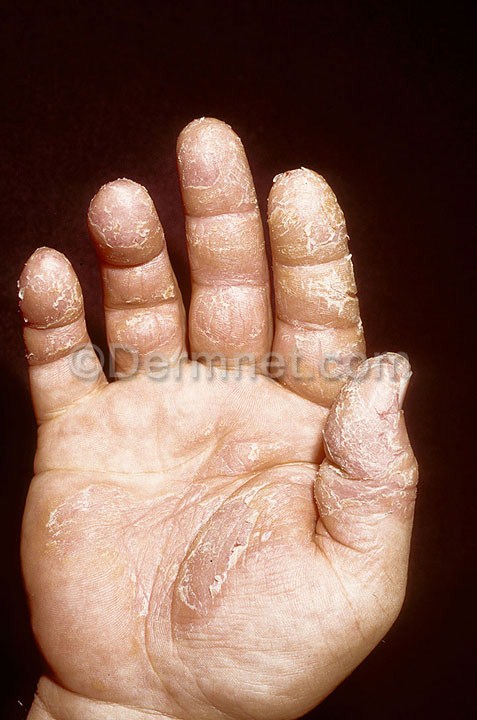
Disease: Eczema Photos